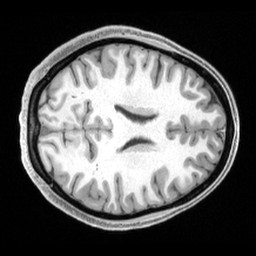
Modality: T1w
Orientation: axial